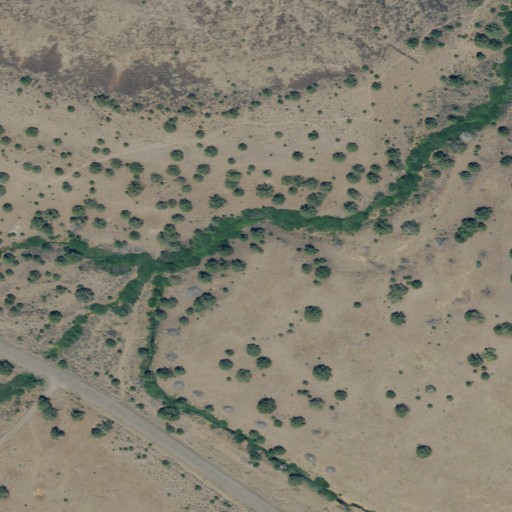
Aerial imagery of valley in Oregon named Threemile Canyon containing shrub, evergreen forest, low intensity development, and open development